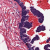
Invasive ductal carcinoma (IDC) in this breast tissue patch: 0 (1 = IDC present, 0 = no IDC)